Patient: sex M, age 57
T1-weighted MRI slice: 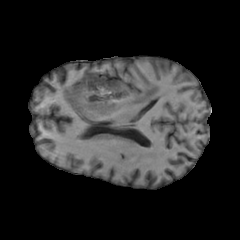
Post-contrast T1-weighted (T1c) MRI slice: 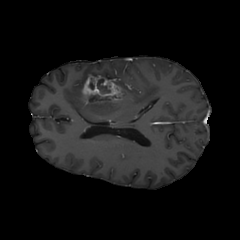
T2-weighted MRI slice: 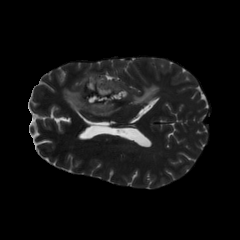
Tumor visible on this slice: yes
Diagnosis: Glioblastoma, IDH-wildtype
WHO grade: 4